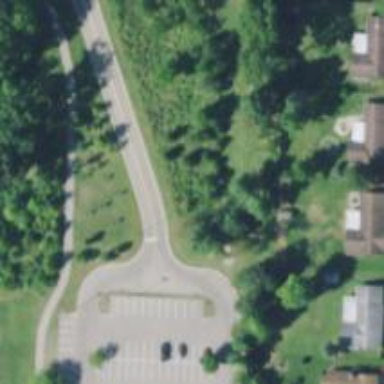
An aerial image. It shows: Disc golf course on leisure land.